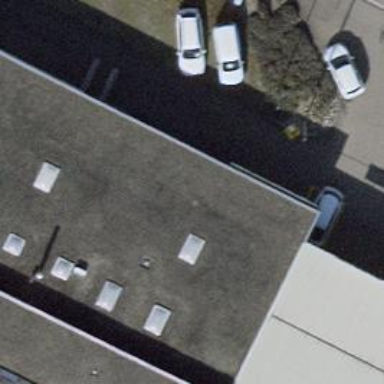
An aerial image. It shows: Shop that sells cars.